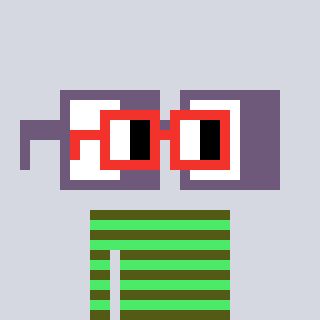
a pixel art character with square red glasses, a glasses-shaped head and a teal-colored body on a cool background